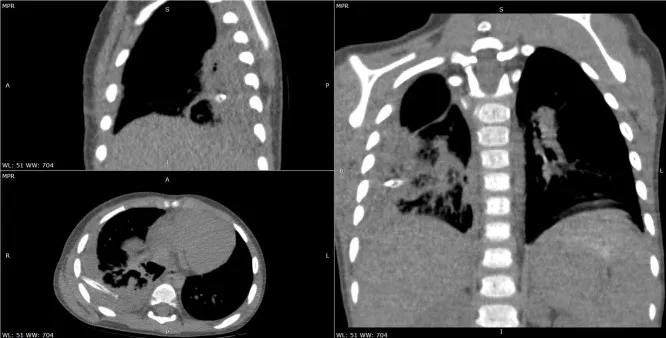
Chest CT scan:multiplanar reconstructions soft tissue window-encapsulated pleural effusion with drain tube.
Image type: radiology (ct)